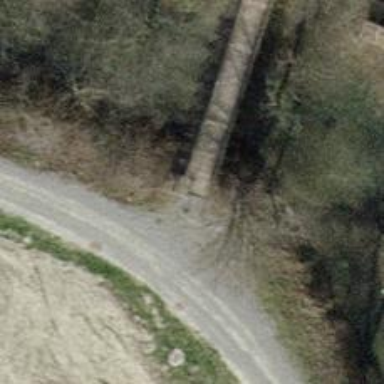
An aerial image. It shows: Path with fine gravel surface.